Question: I have some values on Y-axis(look at picture)! I want to them be like , ,...
I'm using MPAndroidchart. Is there any solution?

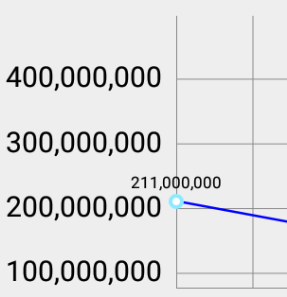
Answer: You can achieve this with an <URL> that does what you are describing.
From the AxisValueFormatter <URL> section on predefined formatters:
> LargeValueFormatter: Can be used for formatting large values >
"1,000". It will turn values like "1,000" into "1k", "1,000,000" will
be "1m" (million), "1,000,000,000" will be "1b" (billion) and values
like one trillion will be e.g. "1t".
Example use:
'''
YAxis left = chart.getAxisLeft();
left.setValueFormatter(new LargeValueFormatter());
'''